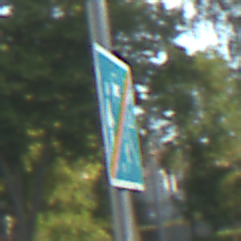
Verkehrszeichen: EndeVerkehrsberuhigterBereich
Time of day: SunriseSunset
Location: Outdoor (Suburban)
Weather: PartlyCloudy
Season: NotSpecified
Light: Natural